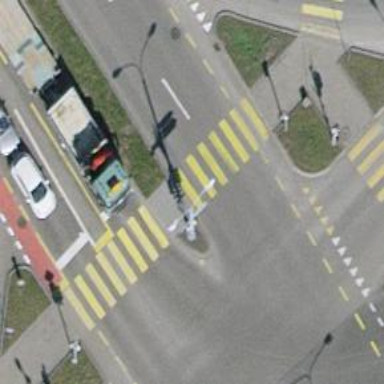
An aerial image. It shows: Road crossing with traffic signals.